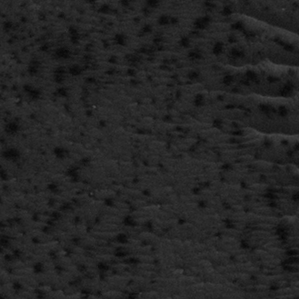
Label: frost